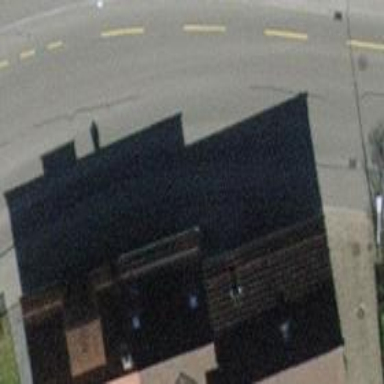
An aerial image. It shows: Asphalt sidewalk along the footway.